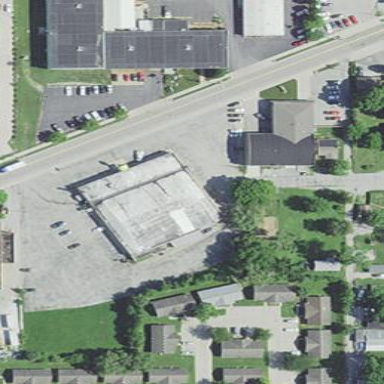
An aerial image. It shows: Building with bowling alley inside.